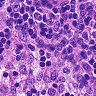
Metastatic tissue present: no